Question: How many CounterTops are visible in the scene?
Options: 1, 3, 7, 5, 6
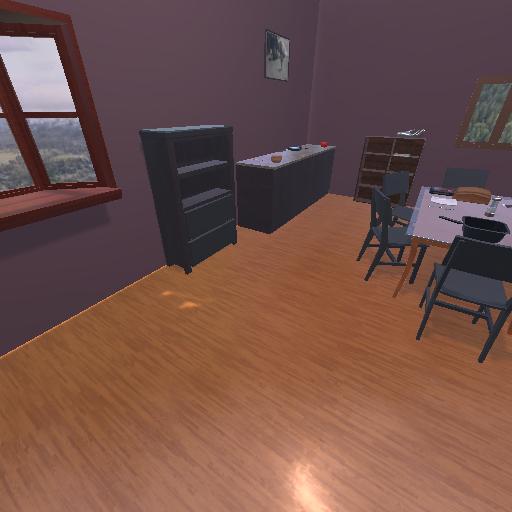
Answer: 1